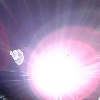
Label: sunburn